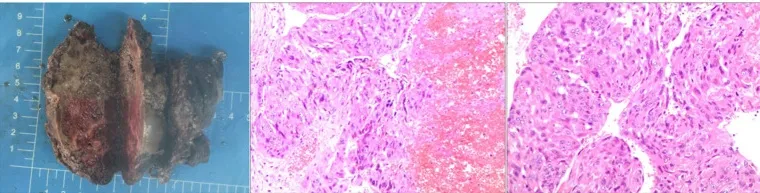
The post-op specimen measures 9x8x4.5 cm and shows grey-red to grey-brown inelastic tissue. Cross-section displays grey-red and grey-white areas with necrotic and hardened regions. Diagnosed as a malignant germ cell tumor (left retroperitoneal), consistent with choriocarcinoma of epithelial origin per immunohistochemical staining.
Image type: pathology (immunostaining)